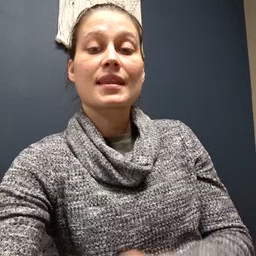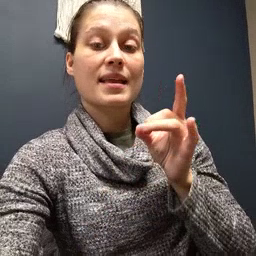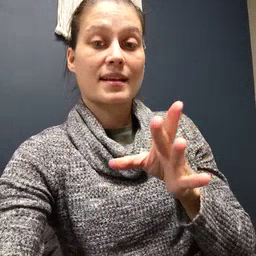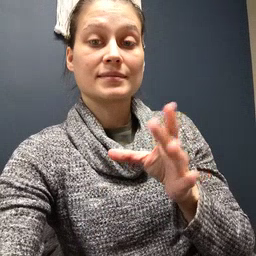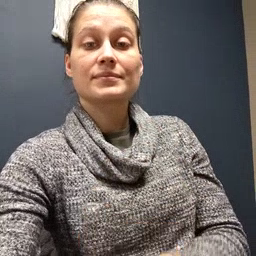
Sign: hate